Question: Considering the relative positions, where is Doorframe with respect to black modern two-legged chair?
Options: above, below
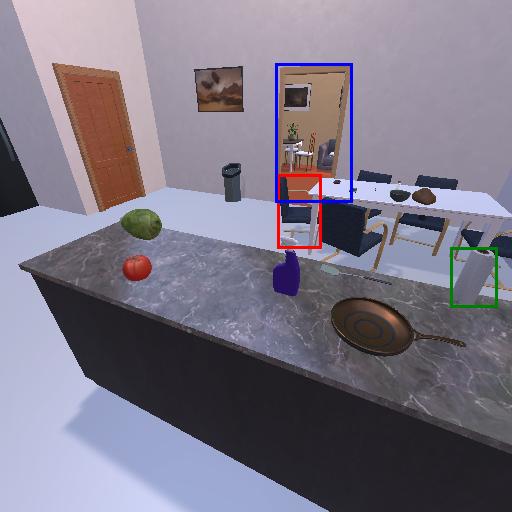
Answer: above